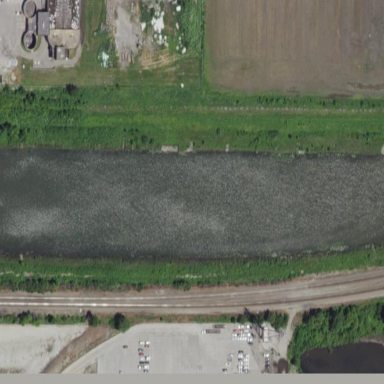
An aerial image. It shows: Retention basin with water.